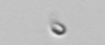
Label: nanoplankton_mix